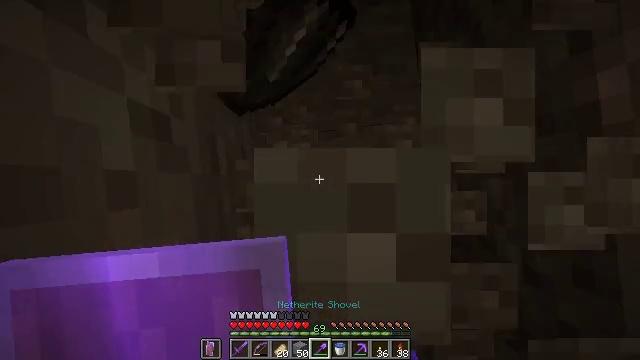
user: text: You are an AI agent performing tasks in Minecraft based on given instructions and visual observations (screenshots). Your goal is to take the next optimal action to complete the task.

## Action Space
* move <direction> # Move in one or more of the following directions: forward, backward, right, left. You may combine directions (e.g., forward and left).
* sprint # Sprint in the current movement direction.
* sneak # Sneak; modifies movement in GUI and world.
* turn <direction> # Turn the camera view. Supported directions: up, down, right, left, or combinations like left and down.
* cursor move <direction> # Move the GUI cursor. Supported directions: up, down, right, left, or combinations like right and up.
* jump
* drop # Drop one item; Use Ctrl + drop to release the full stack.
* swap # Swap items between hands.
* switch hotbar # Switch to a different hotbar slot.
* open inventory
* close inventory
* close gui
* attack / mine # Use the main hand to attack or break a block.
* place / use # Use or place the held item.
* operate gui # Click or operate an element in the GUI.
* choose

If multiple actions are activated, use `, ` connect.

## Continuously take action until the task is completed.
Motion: motion action
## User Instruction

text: Break the gravel block.
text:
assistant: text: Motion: attack / mine